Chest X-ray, PA view. Patient: 52 years old, sex M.
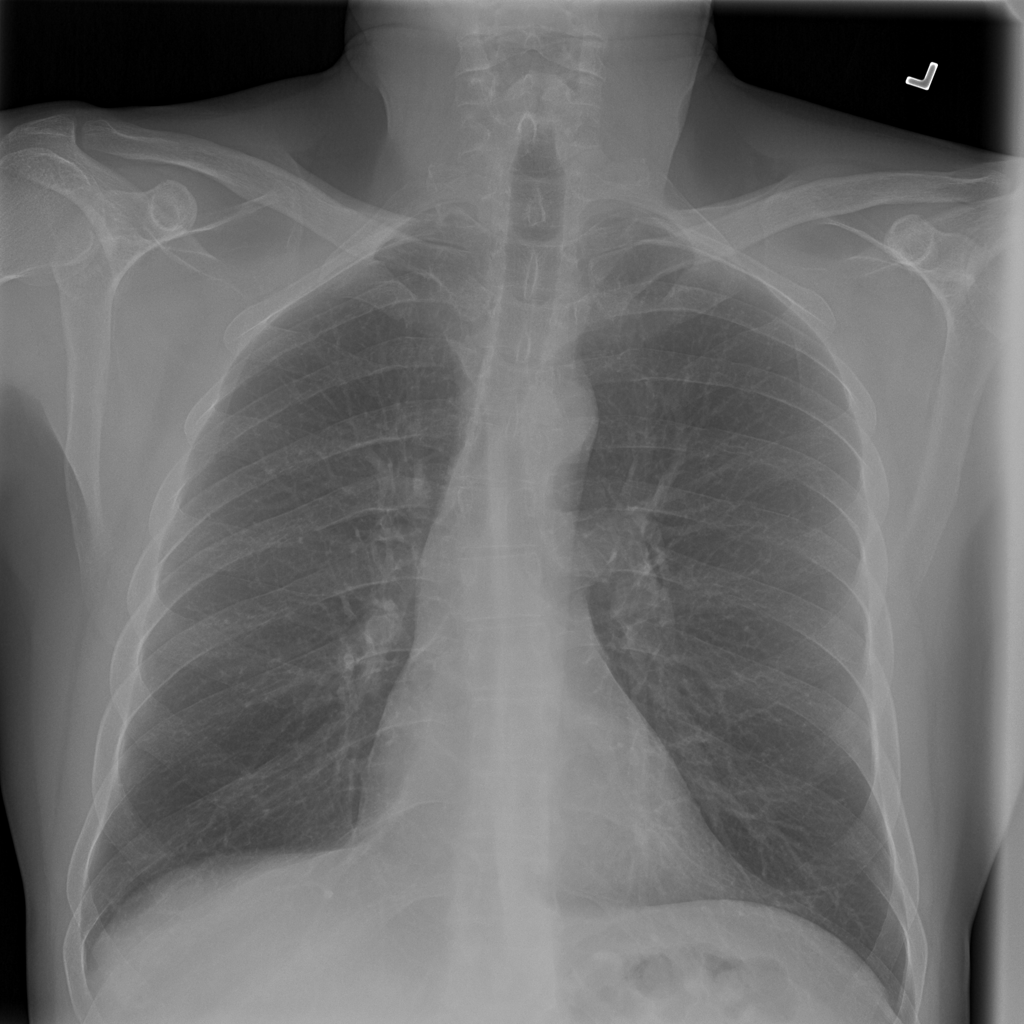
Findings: No Finding